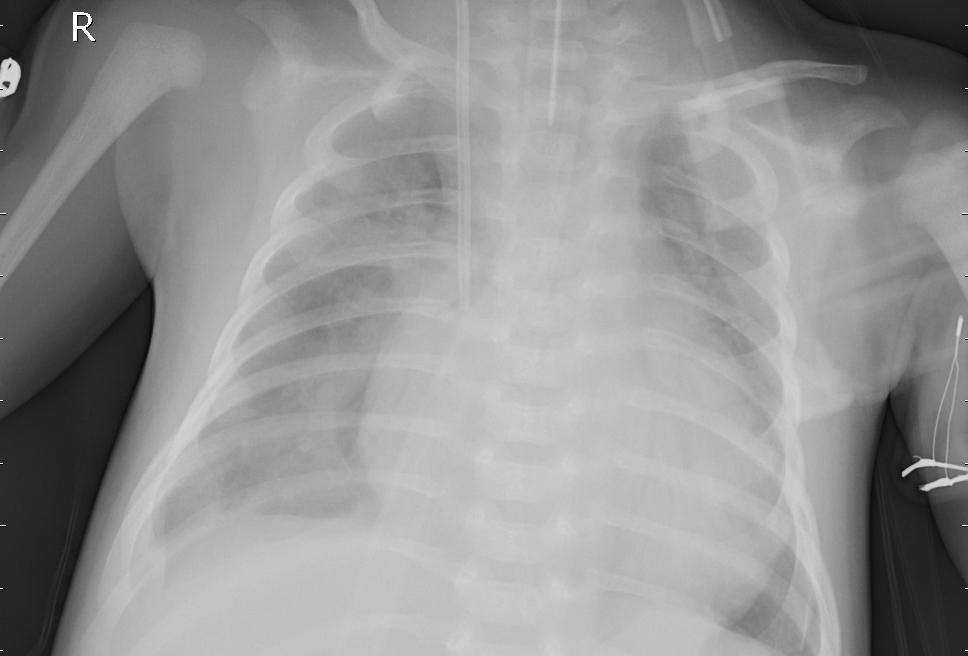
Diagnosis: PNEUMONIA